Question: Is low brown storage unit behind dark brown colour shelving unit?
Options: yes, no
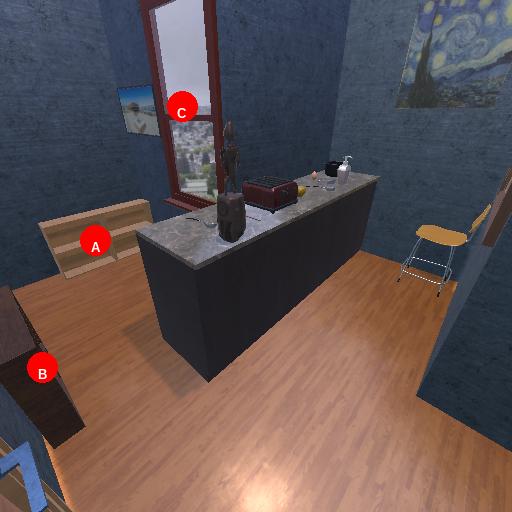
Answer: yes